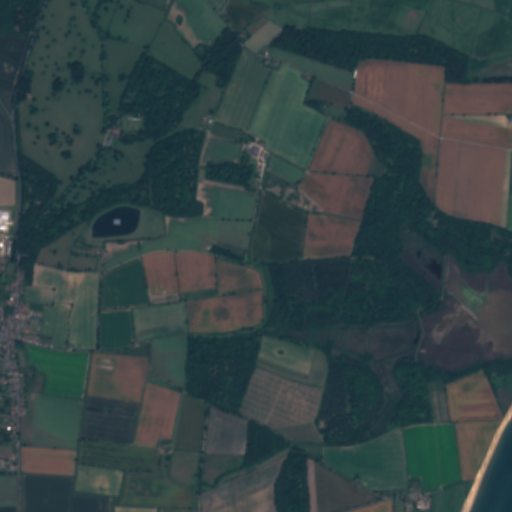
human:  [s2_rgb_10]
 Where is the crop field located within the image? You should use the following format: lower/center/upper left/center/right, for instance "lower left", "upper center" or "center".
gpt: The crop field is located in the lower right of the image.
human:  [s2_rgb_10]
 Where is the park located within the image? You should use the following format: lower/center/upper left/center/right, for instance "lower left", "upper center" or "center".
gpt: The park is located in the center left of the image.
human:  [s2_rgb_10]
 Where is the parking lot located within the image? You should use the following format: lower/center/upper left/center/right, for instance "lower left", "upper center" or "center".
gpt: There is no parking lot in the image.